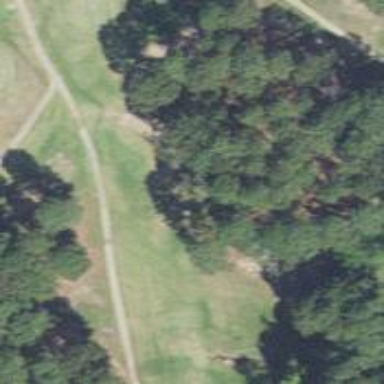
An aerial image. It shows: View of golf hole.